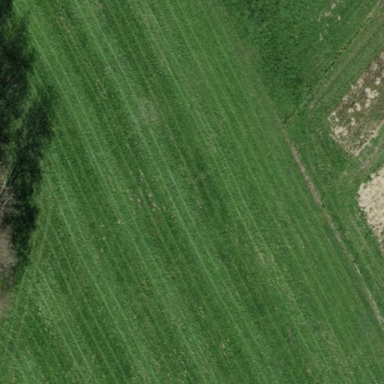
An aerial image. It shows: Beautiful meadow.